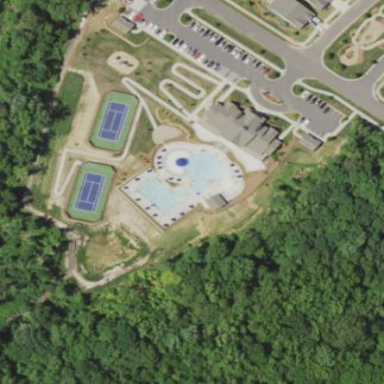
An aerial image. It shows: Sports centre focused on swimming activities.